Question: Using a C#, WPF, MVVM, Prism, MEF.
I need the external effects (I have it from the View is called Dispose ()) to free resources in the ViewModel, used in the View.
I use something like the following code:
'''
public class MyViewModel: IDisposable, IMyViewModel, ...
{
private bool disposed = false;
private System.Timers.Timer timer;
public MyViewModel()
{
timer = new System.Timers.Timer();
timer.Interval = 100;
//timer.Elapsed += new ElapsedEventHandler(timer_Elapsed);
timer.Start();
}
public void Dispose()
{
Dispose(true);
GC.SuppressFinalize(this);
}
protected virtual void Dispose(bool disposing)
{
if(!this.disposed)
{
if(disposing)
{
// Dispose managed resources.
timer.Dispose();
timer = null;
//GC.KeepAlive(timer);
//GC.Collect();
}
disposed = true;
}
}
~MyViewModel()
{
Dispose(false);
}
}
'''
As such, the View and ViewModel instances are not destroyed and there is a memory leak. If you delete the interface and its methods IDisposable, the View and ViewModel deleted successfully.
I using ANTS Memory Profiler. On next diagram you can see three instance, from DisposableReflecationComposablePart, but must be a one instance.

I can not understand what was happening. Any ideas?
Edit:
I understand that my statements explain the problem is the link: <URL>
in the following sentence:
Thus, the container will not hold references to parts it creates unless one of the following is true:
'''
The part is marked as Shared
The part implements IDisposable
One or more imports is configured to allow recomposition
'''
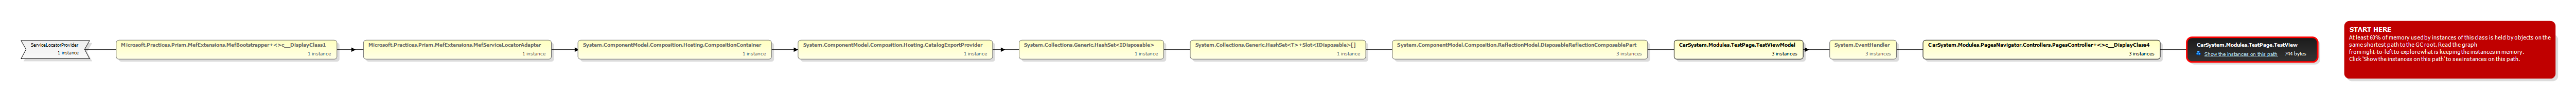
Answer: See <URL> for answers that may help you.
I was in a similar situation and ended up using a custom interface, let's say 'ICleanup', instead of 'IDisposable' in order to avoid having MEF keeping a reference to my views.
I consider this to be a very big flaw in MEF's design. I thought they would at least let each part decide for itself whether a reference to it should be kept by using a certain attribute or by implementing an interface...